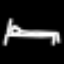
Label: bed